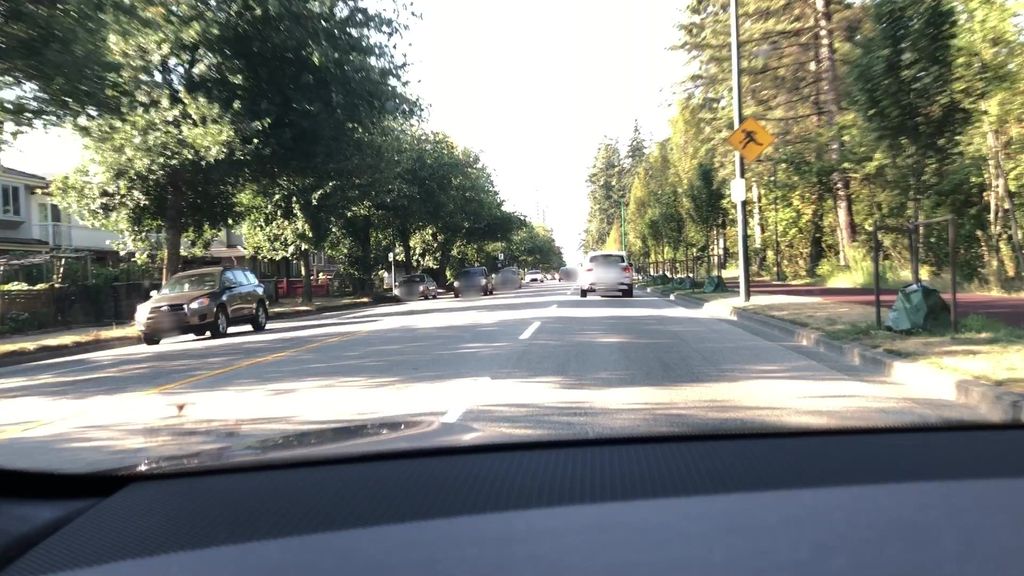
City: vancouver